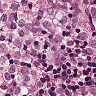
Metastatic tissue present: yes